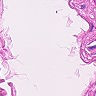
Metastatic tissue present: no